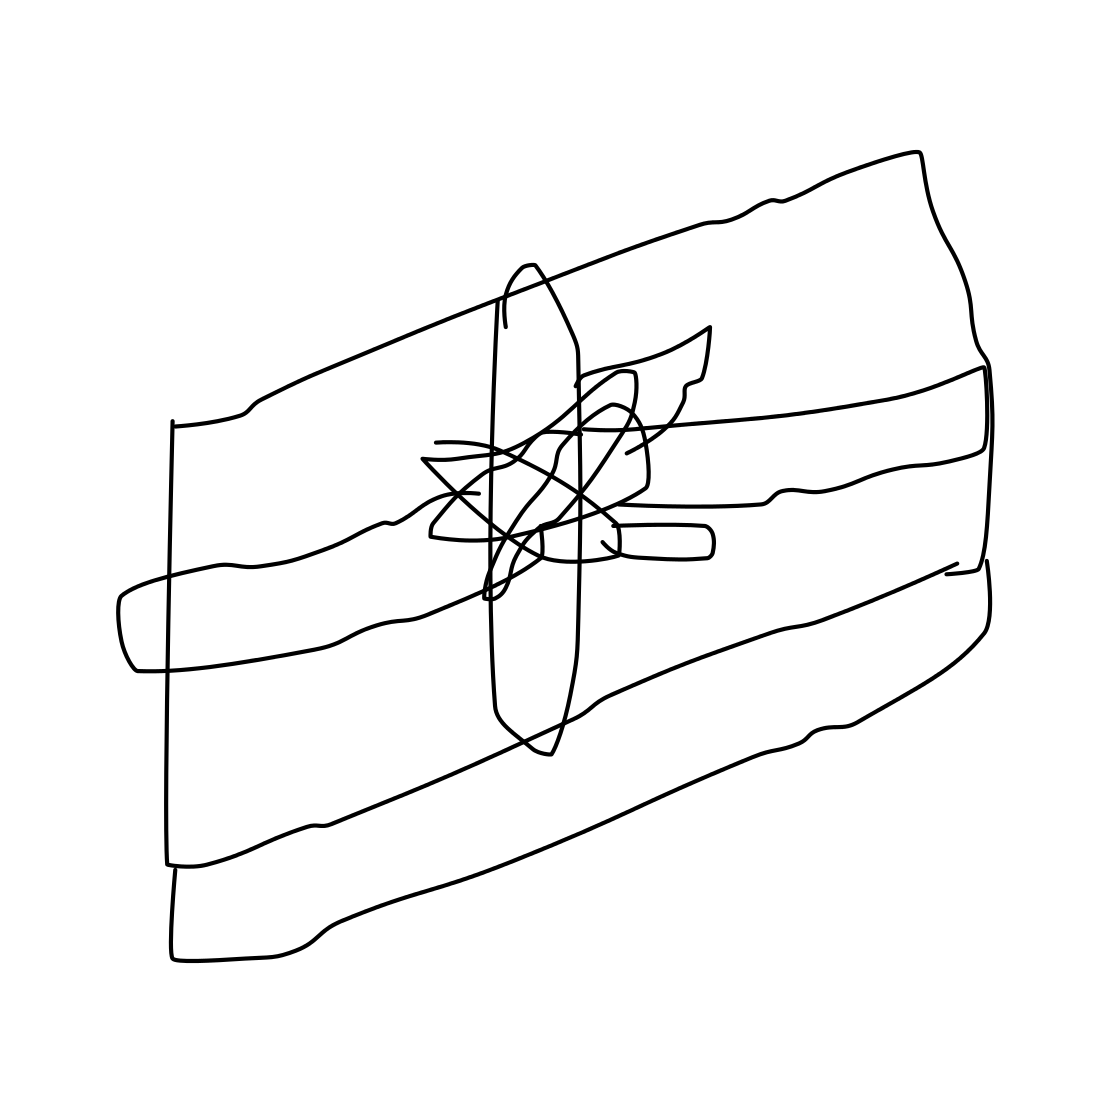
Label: present